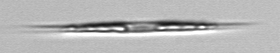
Label: Calciosolenia_brasiliensis